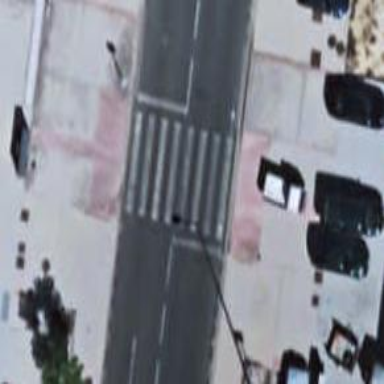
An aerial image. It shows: Zebra crossing on the road.